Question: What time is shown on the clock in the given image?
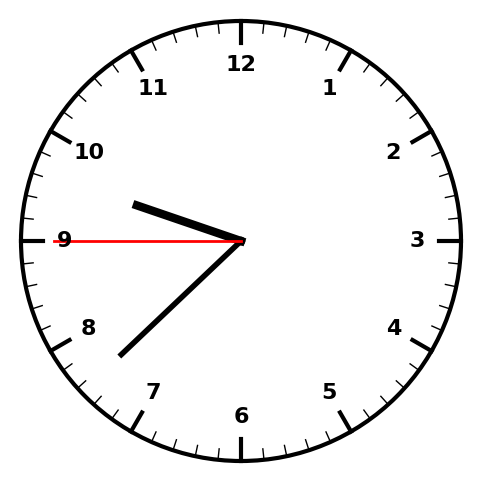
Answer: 09:37:45